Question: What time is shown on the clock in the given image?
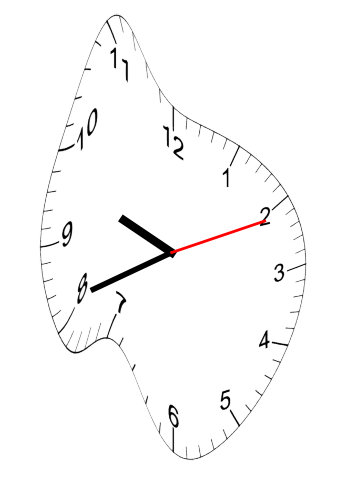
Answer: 09:41:11